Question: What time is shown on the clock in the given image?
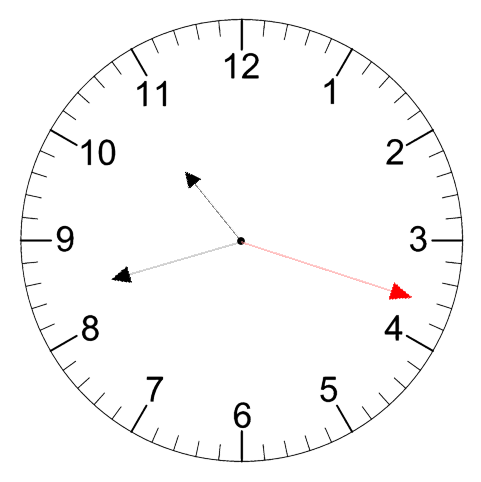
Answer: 10:42:18